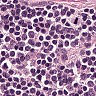
Metastatic tissue present: no